Question: I have an image that contains more than one bounding box.

I need to extract everything that has bounding boxes in them. So far, from this site I've gotten this answer:
'''
y = img[by:by+bh, bx:bx+bw]
cv2.imwrite(string + '.png', y)
'''
It works, however, it only gets one. How should I modify the code? I tried putting it in the loop for contours but it still spews out one image instead of multiple ones.
Thank you so much in advance.
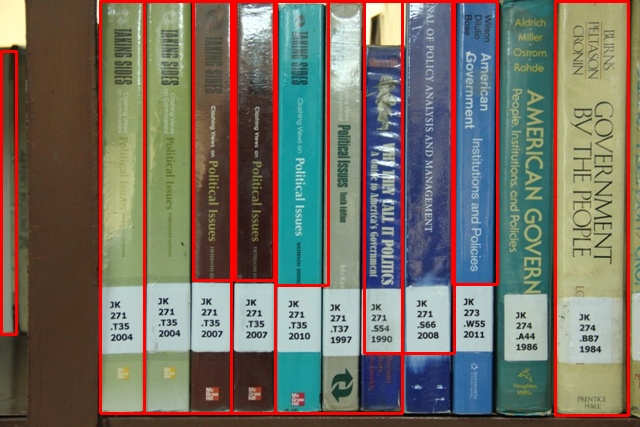
Answer: there you go:
'''
import cv2
im = cv2.imread('c:/data/ph.jpg')
gray=cv2.cvtColor(im,cv2.COLOR_BGR2GRAY)
contours, hierarchy = cv2.findContours(gray,cv2.RETR_LIST,cv2.CHAIN_APPROX_SIMPLE)[-2:]
idx =0
for cnt in contours:
idx += 1
x,y,w,h = cv2.boundingRect(cnt)
roi=im[y:y+h,x:x+w]
cv2.imwrite(str(idx) + '.jpg', roi)
#cv2.rectangle(im,(x,y),(x+w,y+h),(200,0,0),2)
cv2.imshow('img',im)
cv2.waitKey(0)
'''